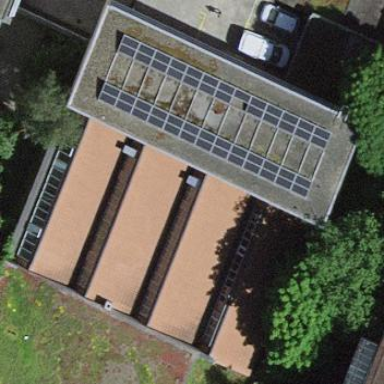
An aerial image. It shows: Office building.